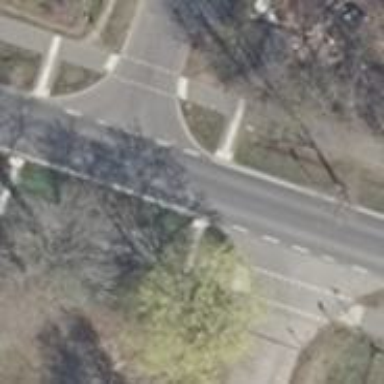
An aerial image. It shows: Unmarked road crossing.